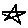
Label: star